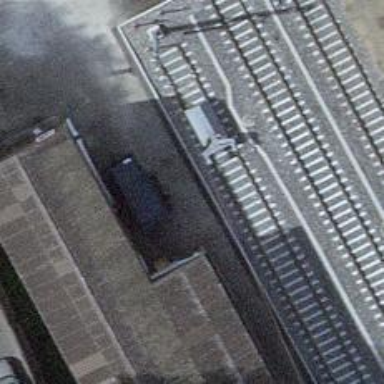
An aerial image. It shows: Railway buffer stop.